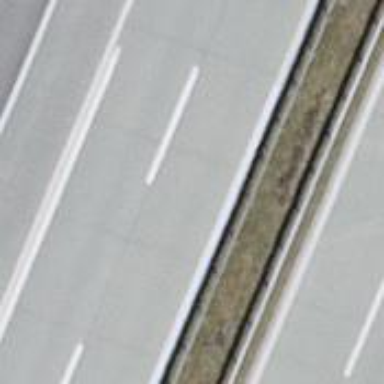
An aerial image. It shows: Motorway junction.